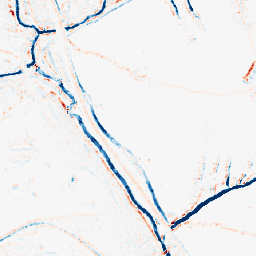
Category: morphological
Decomposition family: morphological_rect
Decomposition parameters: operation: average
width: 5
height: 5
Upsampling method: area
Upsampling parameters: scale: 2
Upsampling scale: 2